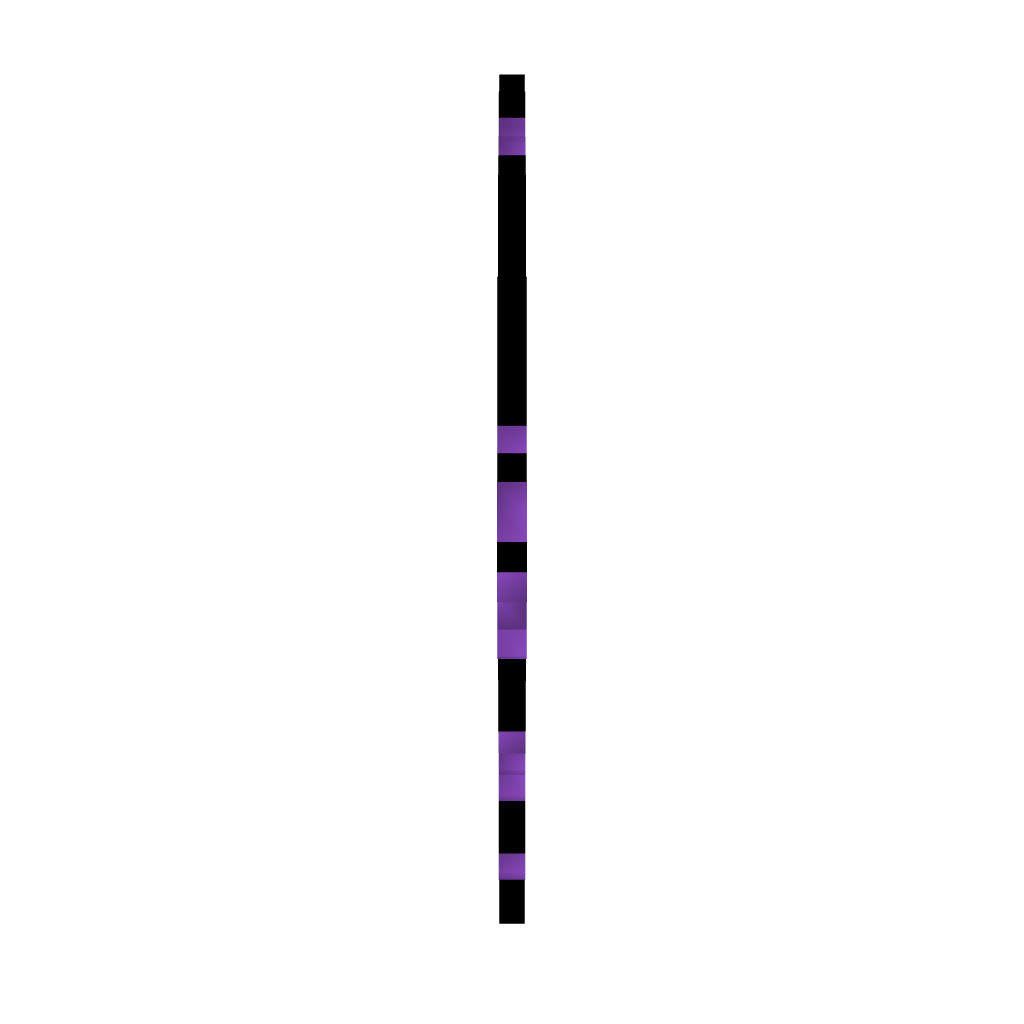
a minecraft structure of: Skull pixel art bad low quality